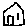
Label: house